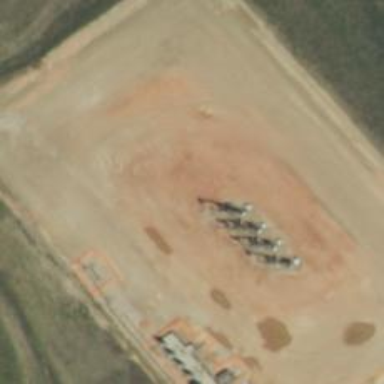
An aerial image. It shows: Petroleum well that is man-made.